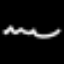
Label: squiggle